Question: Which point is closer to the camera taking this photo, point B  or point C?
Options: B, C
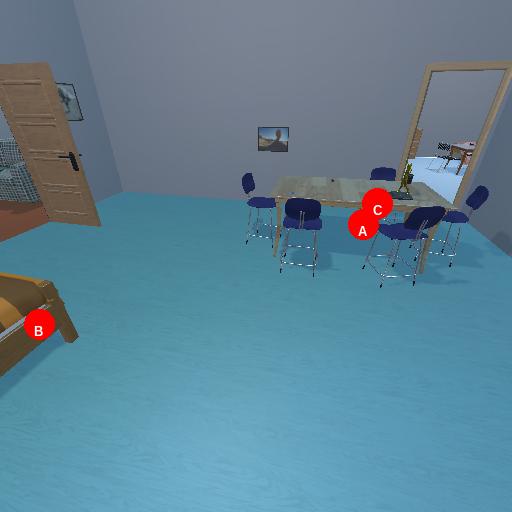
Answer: B